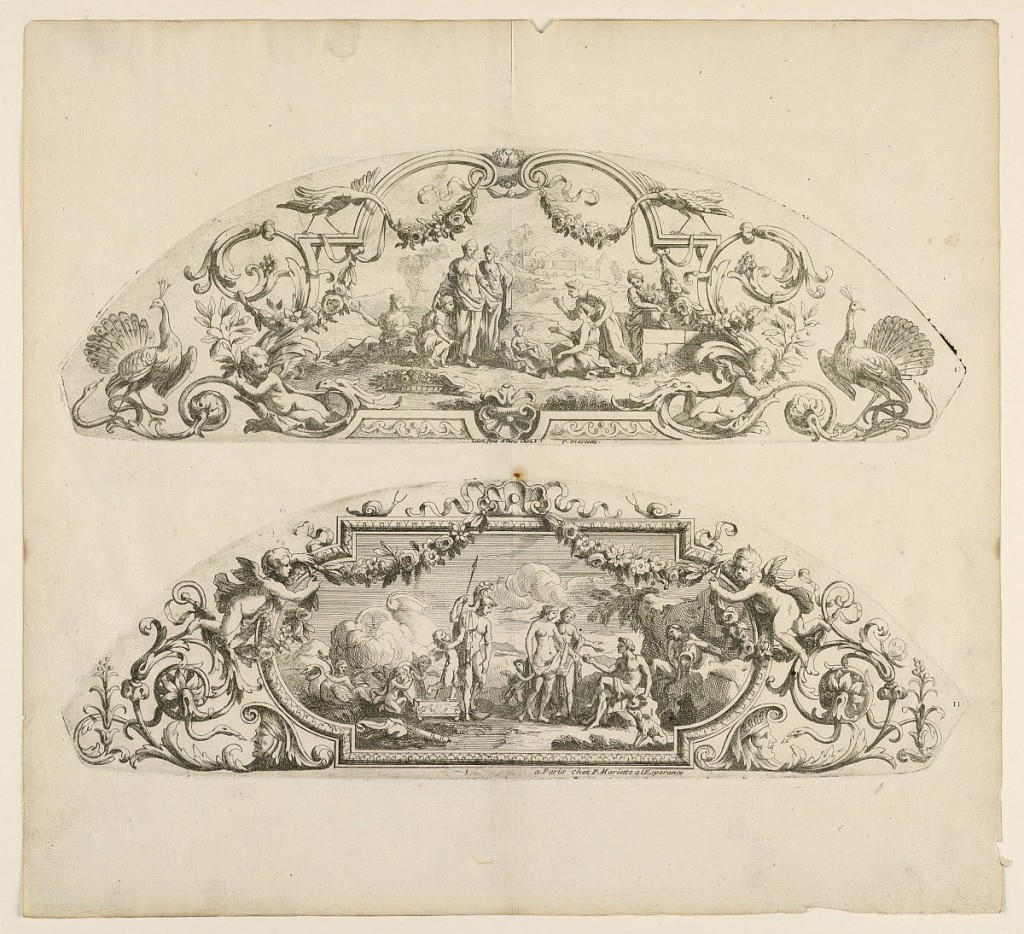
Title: Fan leaves, Tenth and eleventh plates of the set, "Divers Desseins de grands Eventails, Encrans, et autres Ornamens, inventés et gravés par Nicolas Loire"
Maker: Alexis Loir, French, 1640 - 1713
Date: ca. 1750
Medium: Etching, engraving on laid paper
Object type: Print
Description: The finding of Moses; the Judgment of Paris.